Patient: sex M, age 21
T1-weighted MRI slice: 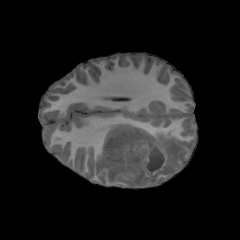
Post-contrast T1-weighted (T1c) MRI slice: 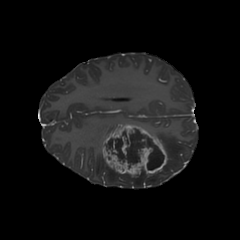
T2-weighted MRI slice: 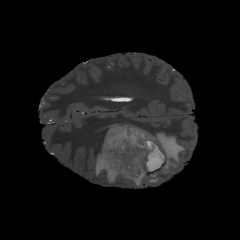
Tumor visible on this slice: yes
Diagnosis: Glioblastoma, IDH-wildtype
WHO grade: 4